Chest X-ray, AP view. Patient: 56 years old, sex M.
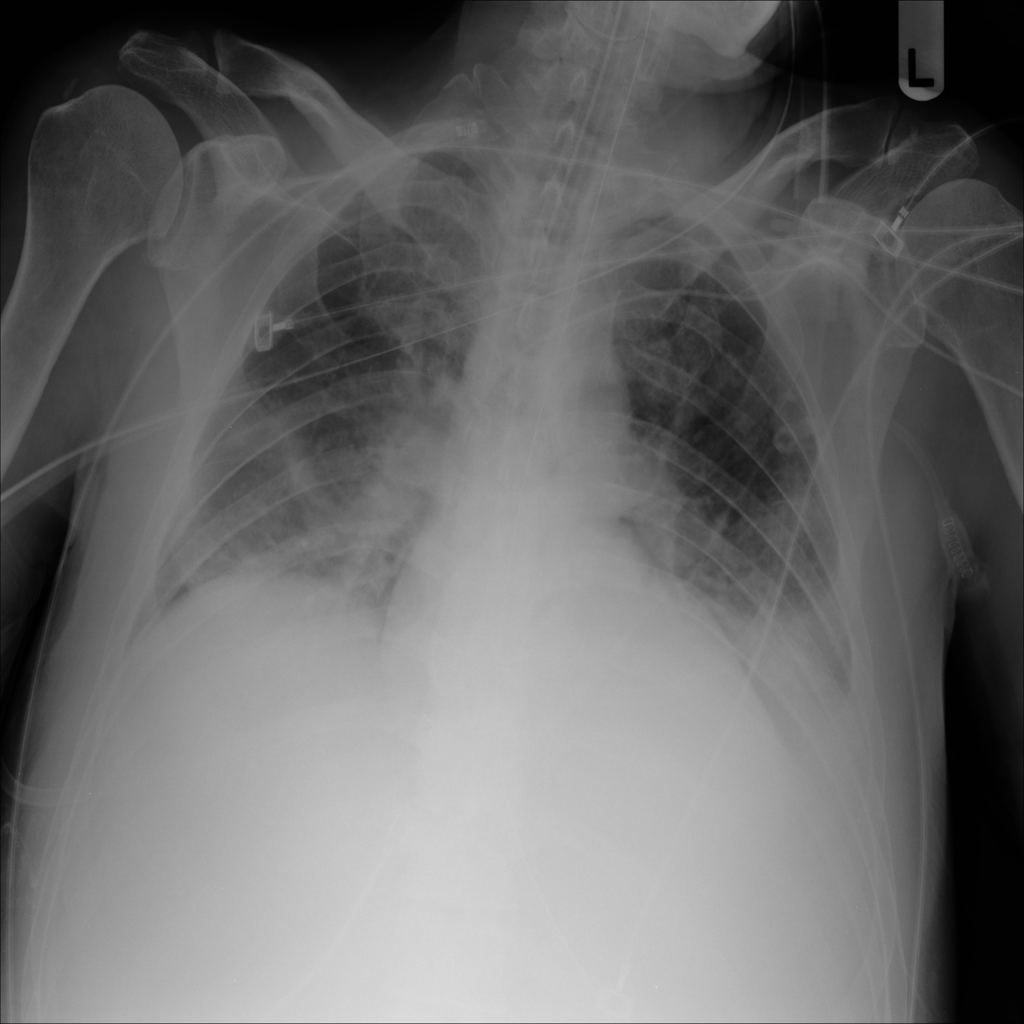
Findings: Atelectasis, Infiltration